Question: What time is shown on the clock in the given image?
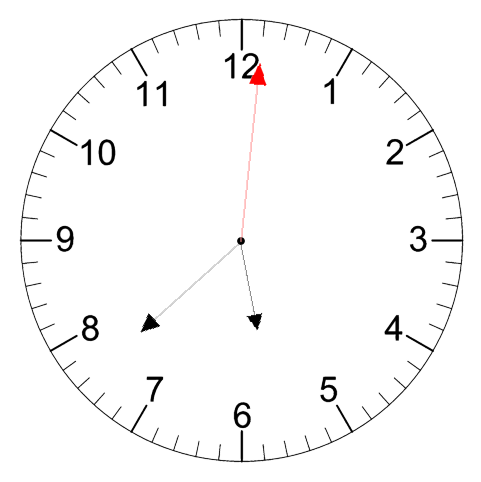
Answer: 05:38:01